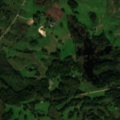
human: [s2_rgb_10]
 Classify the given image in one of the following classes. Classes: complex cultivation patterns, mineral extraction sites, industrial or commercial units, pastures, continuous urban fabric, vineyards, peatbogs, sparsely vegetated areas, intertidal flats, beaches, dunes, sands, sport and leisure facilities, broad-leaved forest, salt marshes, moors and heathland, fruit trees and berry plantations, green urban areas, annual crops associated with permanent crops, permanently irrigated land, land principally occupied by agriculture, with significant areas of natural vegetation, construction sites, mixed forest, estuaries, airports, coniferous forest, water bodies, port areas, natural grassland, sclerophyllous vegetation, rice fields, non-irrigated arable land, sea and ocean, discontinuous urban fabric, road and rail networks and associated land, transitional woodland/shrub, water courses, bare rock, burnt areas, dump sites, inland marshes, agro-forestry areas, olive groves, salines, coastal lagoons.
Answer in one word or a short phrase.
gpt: non-irrigated arable land, pastures, complex cultivation patterns, land principally occupied by agriculture, with significant areas of natural vegetation, broad-leaved forest, inland marshes